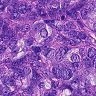
Metastatic tissue present: yes